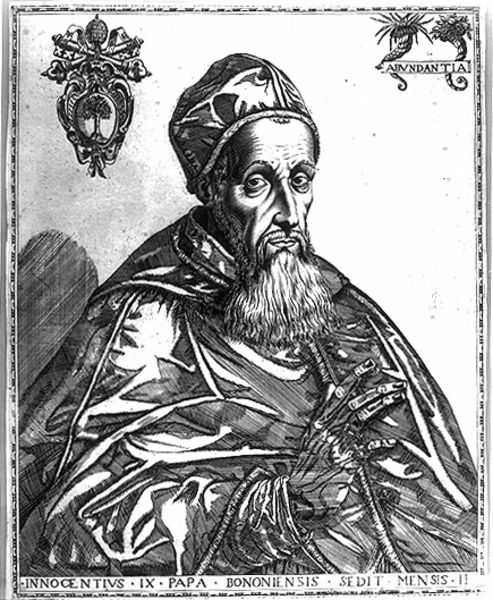
Titel: Bildnis von Papst Innozenz IX
Künstler: Nicolas van Aelst
Institution: (Seriendruck)
Schlagwörter: baum, gemälde, hand, mann, schatten, umhang, finger, hut, licht, mund, nase, stirn, stuhl, blick, alt, bart, kappe, mütze, augen, falten, rahmen, trauer, ärmel, bildnis, füllhorn, herr, hände, portrait, porträt, kirche, geistlicher, gewand, mantel, pose, stoff, brustbild, krone, überfluss, holzschnitt, schrift, sitz, italien, grafik, graphik, schriftzug, rand, bischof, papst, ernst, hager, buch, druck, druckgrafik, schraffur, schwarz weiß, stich, seite, text, beten, kranz, rom, buchdruck, wappen, schwarz weis, gestus, christlich, müde, segen, tiara, schlüssel, heilig, kupferstich, indien, würde, sultan, legende, latein, lateinisch, motto, christ, katholisch, seriendruck, tetx, papa, pinienzapfen, segenen, innocentius, innozenz, amt, papstmütze, papst innozenz, papstwappen, abundantia, segnende hand, ix, sedit, menis, smensis, innocentius ix